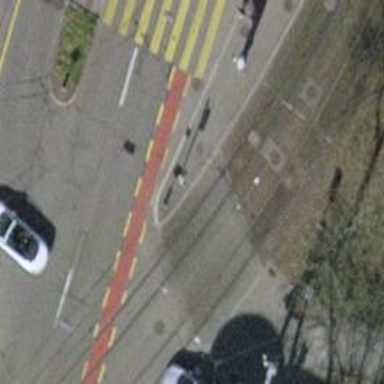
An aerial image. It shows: Tram crossing with traffic signals.